Interaction volume radius: 10 \u00c5
Interaction volume height: 15 \u00c5
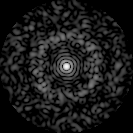
Disorder parameter: 0.8019